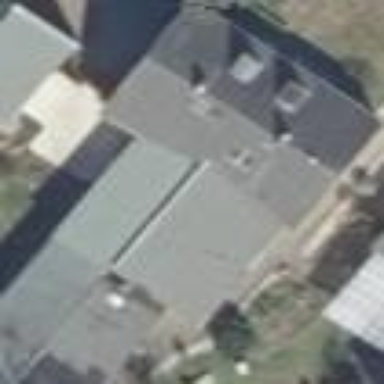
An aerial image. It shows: Semi-detached house with gabled roof.